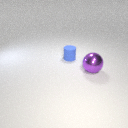
large purple metal sphere to the right of small blue rubber cylinder